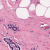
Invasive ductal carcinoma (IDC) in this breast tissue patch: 0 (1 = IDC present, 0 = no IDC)